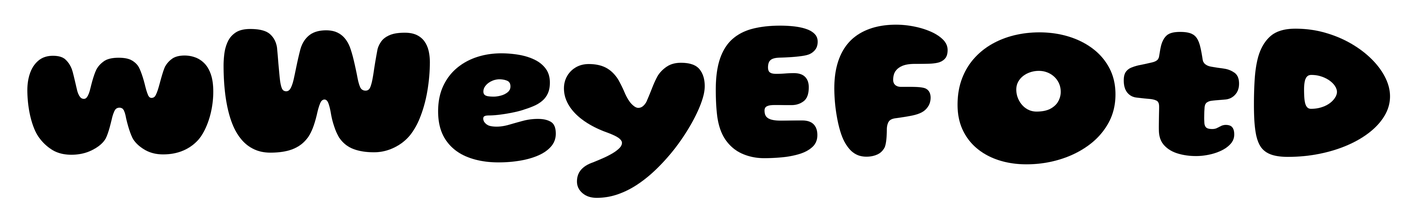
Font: Gluten_ExtraBold